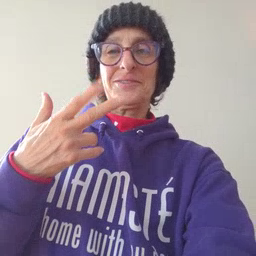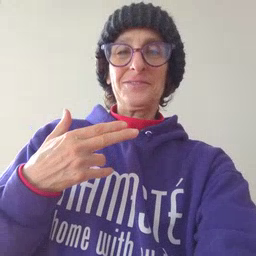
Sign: scissors